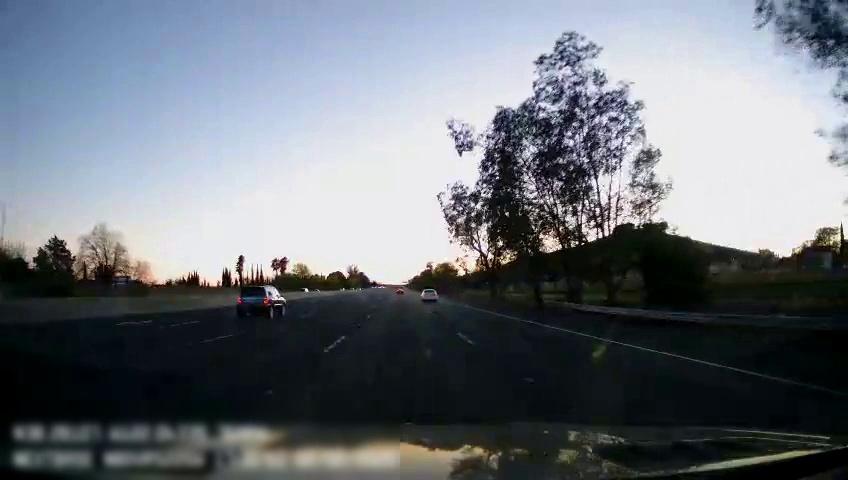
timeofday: Day
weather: Sunny
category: Drivable Space
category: Vehicles | Car
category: Vehicles | SUV
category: Lanes | Current Lane
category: Lanes | Current Lane
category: Lanes | Alternate Lane
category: Lanes | Alternate Lane
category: Lanes | Alternate Lane